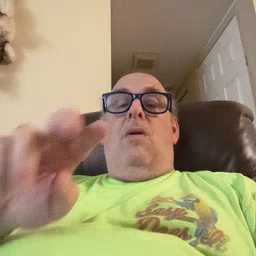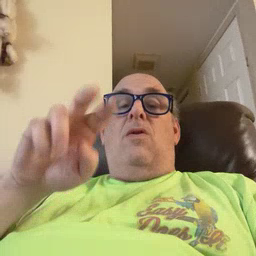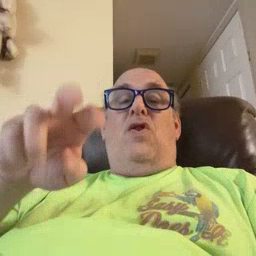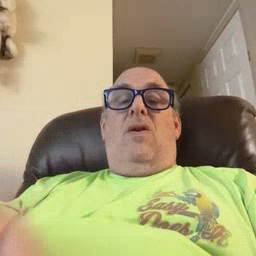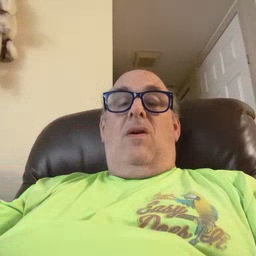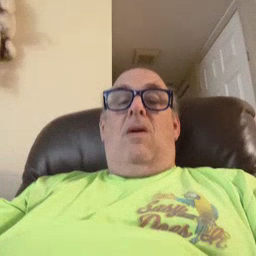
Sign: chair